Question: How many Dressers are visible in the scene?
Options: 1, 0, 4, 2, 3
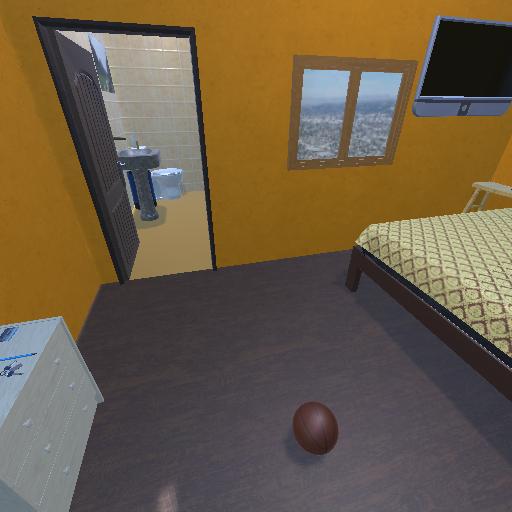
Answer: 1